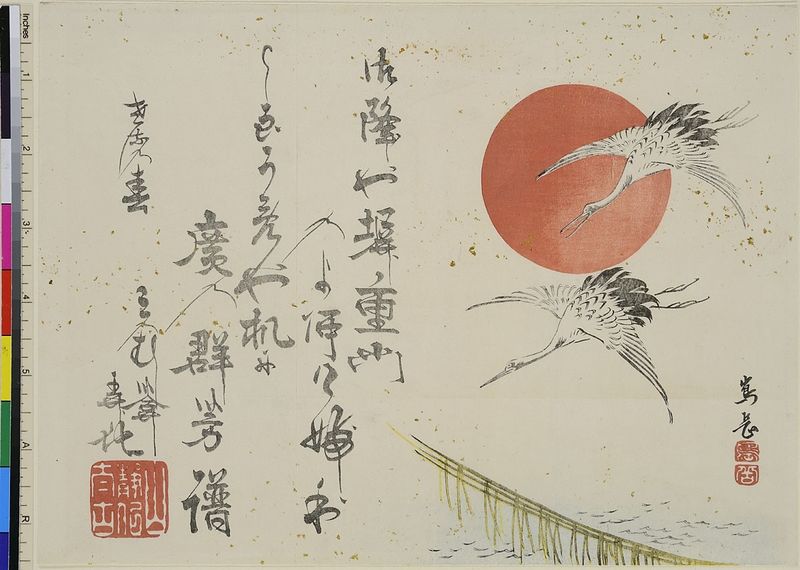
Titel: Frühjahr am Strand: Gedichtblatt
Künstler: T&#x14D;gaku
Standort: Hamburg
Institution: Museum für Kunst und Gewerbe Hamburg
Schlagwörter: vogel, wasser, zeichnung, vögel, brücke, sonne, holzschnitt, japan, schrift, grafik, japanisch, schriftzeichen, asien, druckgraphik, druckgrafik, stempel, kranich, china, zeit, farbholzschnitt, kraniche, storch, störche, edo, reproduktionen, druckerzeugnisse, kraaniche